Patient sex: M
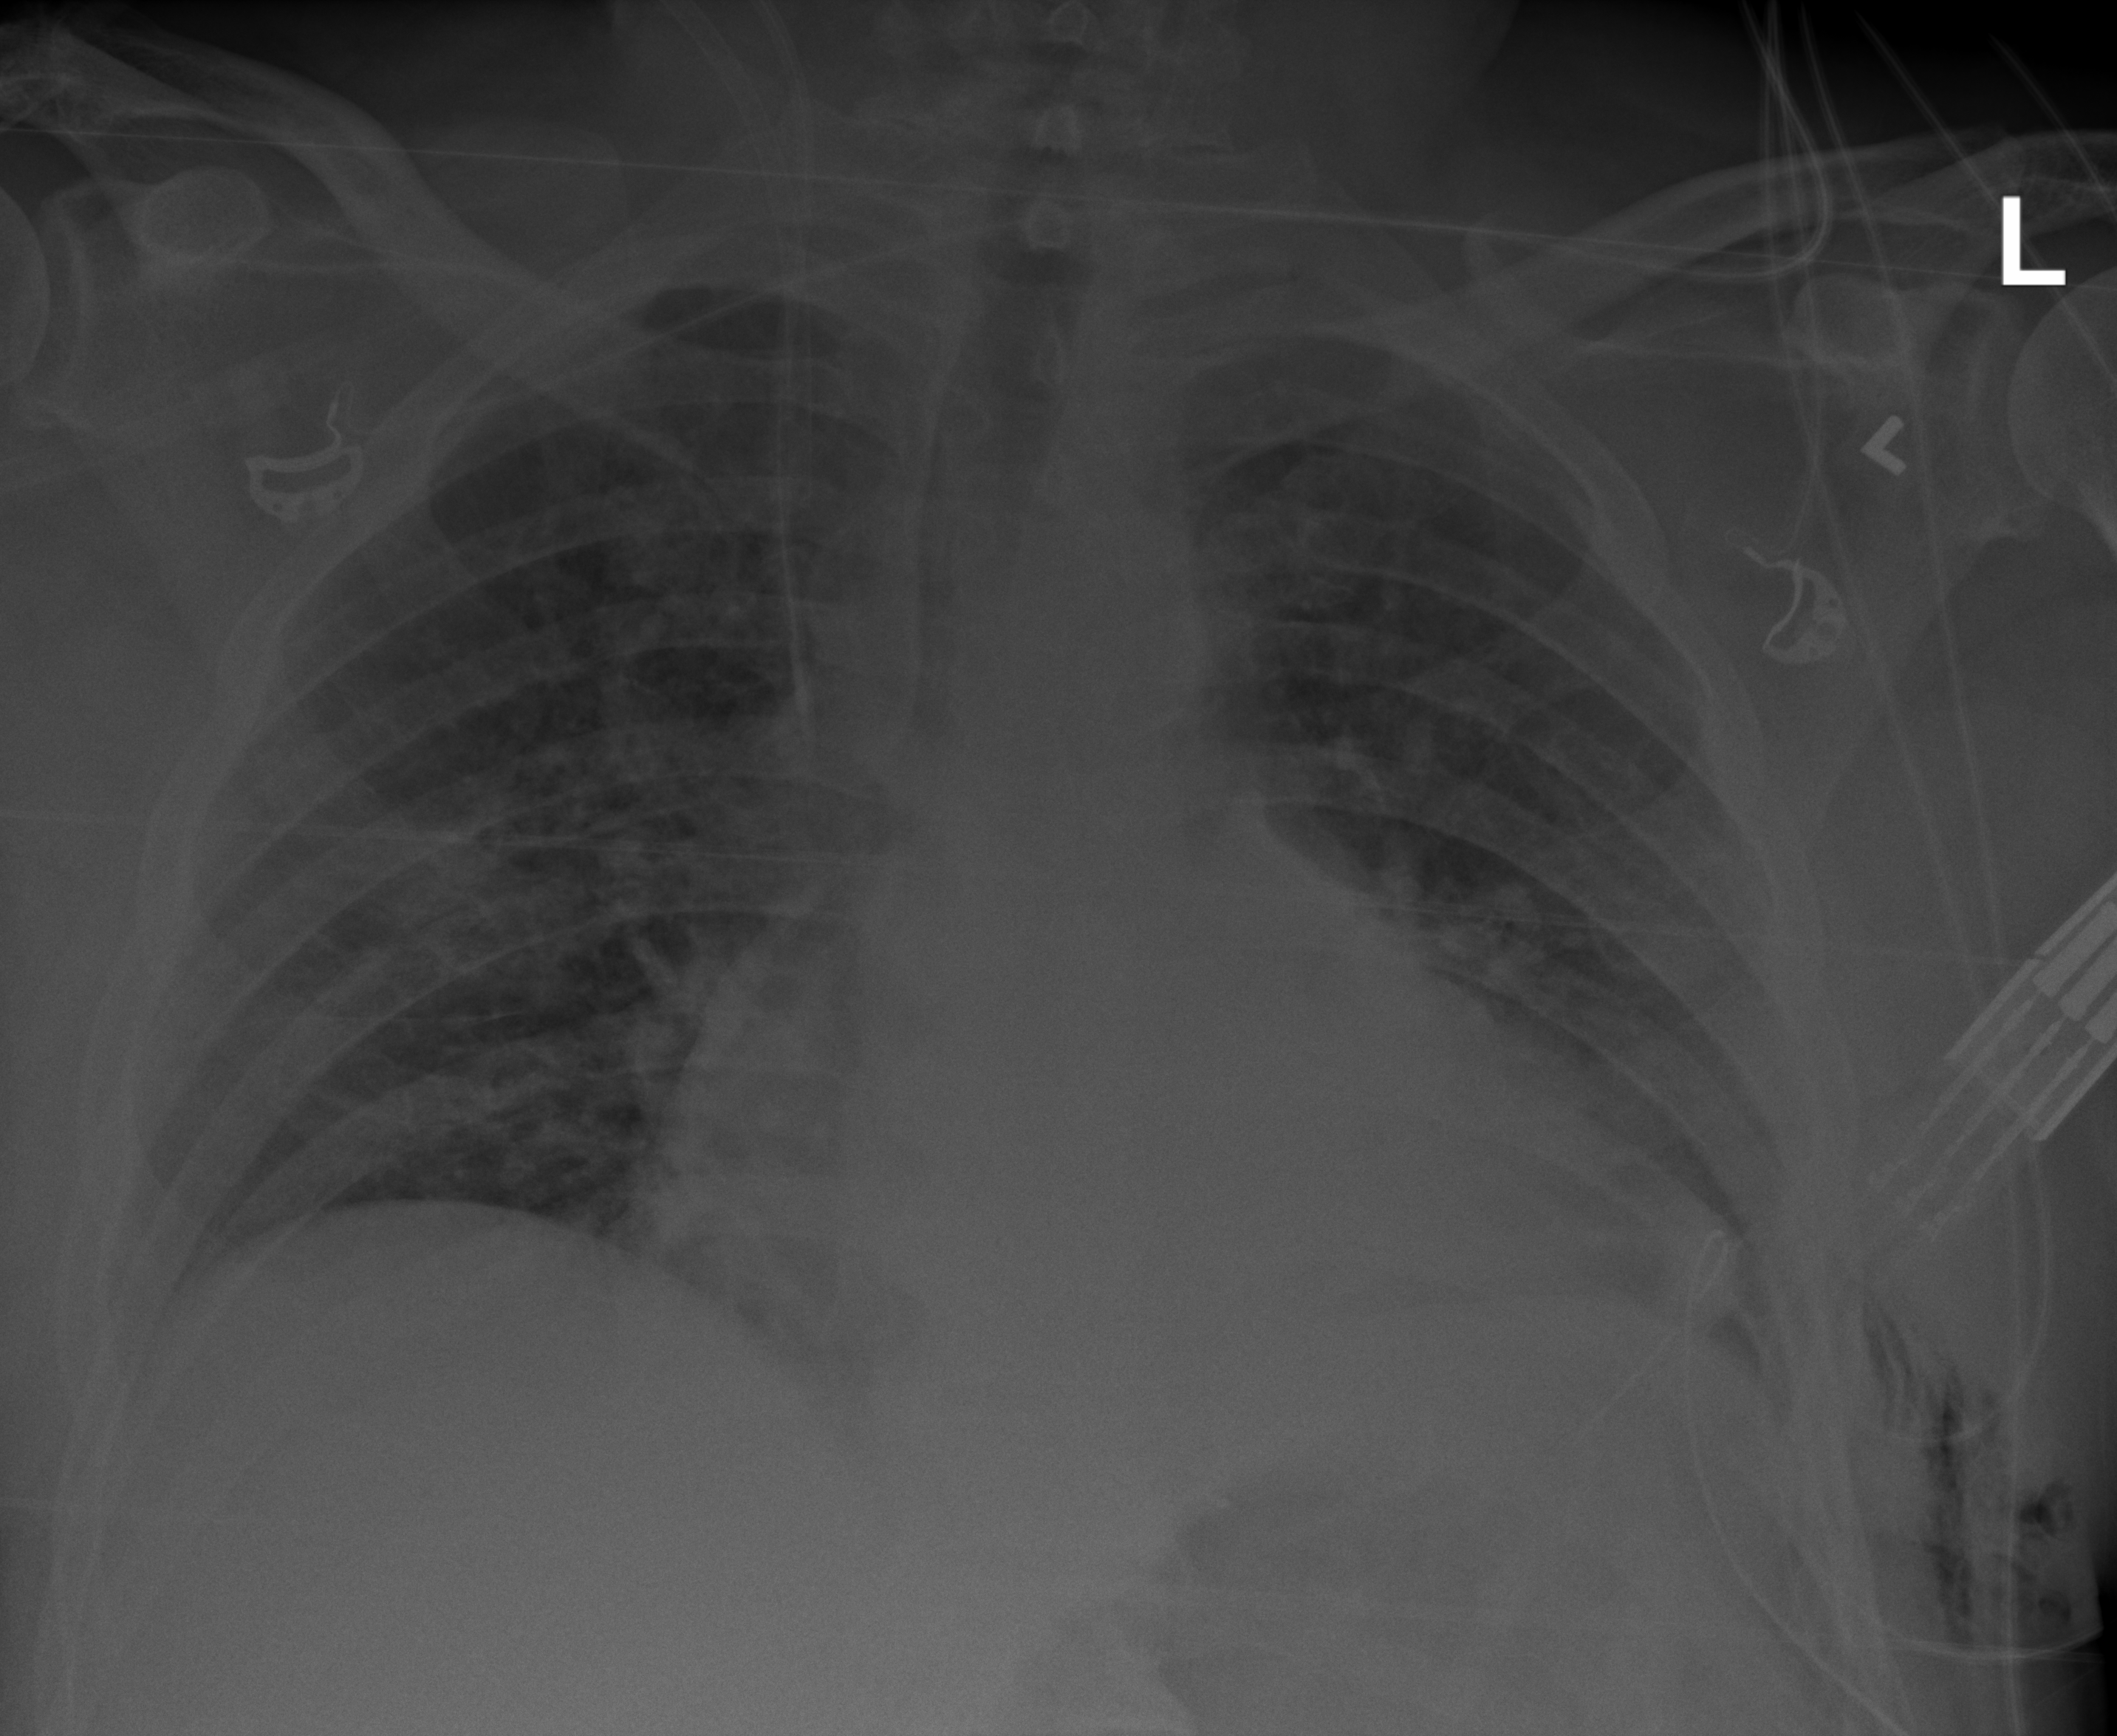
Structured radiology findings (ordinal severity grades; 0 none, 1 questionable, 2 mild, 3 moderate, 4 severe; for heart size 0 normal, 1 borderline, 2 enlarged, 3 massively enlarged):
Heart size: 2
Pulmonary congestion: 2
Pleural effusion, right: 0
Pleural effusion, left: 0
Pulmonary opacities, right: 2
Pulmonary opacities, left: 2
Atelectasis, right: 2
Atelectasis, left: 2